Interaction volume radius: 10 \u00c5
Interaction volume height: 35 \u00c5
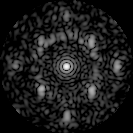
Disorder parameter: 0.526